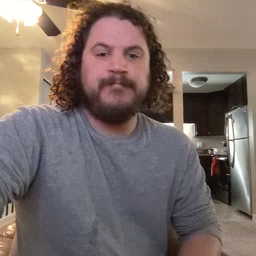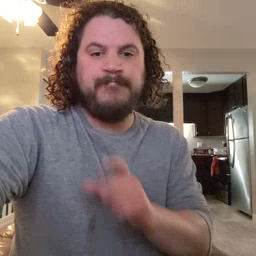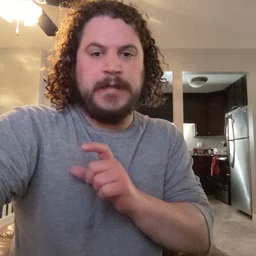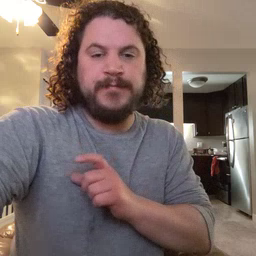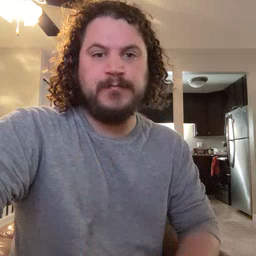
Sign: police